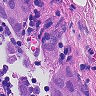
Metastatic tissue present: yes